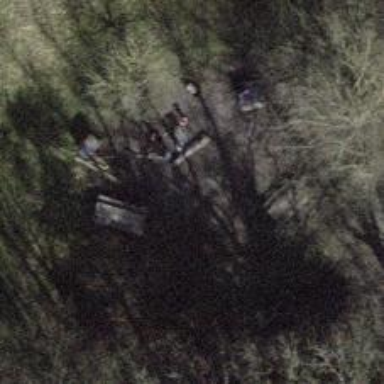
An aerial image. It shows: Picnic site with BBQ amenities.